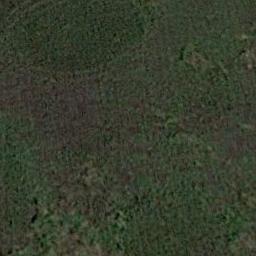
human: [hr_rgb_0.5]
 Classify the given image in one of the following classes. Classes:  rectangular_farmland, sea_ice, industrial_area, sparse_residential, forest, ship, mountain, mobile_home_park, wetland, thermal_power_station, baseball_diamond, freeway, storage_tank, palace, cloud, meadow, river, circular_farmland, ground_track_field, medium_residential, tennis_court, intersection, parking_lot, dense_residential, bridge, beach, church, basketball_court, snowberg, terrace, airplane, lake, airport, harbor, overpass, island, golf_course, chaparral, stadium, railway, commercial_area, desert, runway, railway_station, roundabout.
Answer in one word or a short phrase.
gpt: meadow